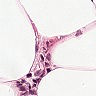
Metastatic tissue present: no